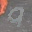
Label: 9